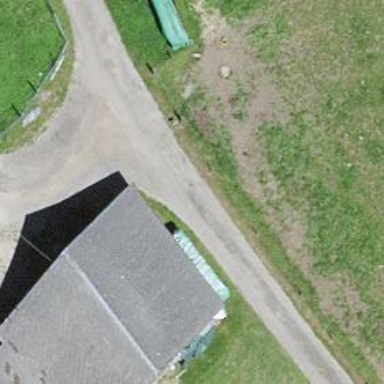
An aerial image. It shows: Rural barn.